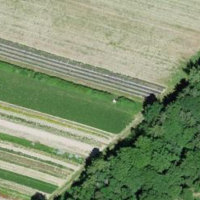
EUNIS habitat code: 52
Species observed at this site:
Clinopodium vulgare